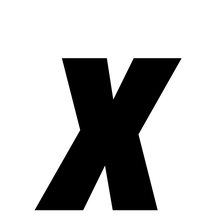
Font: Roboto-Italic_Condensed_Black_Italic